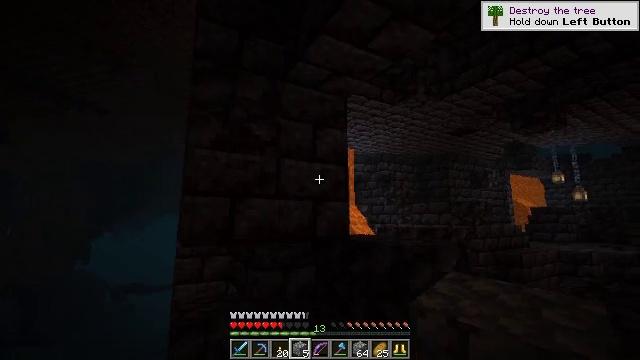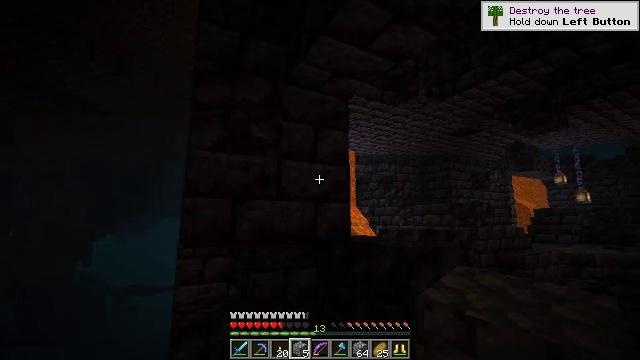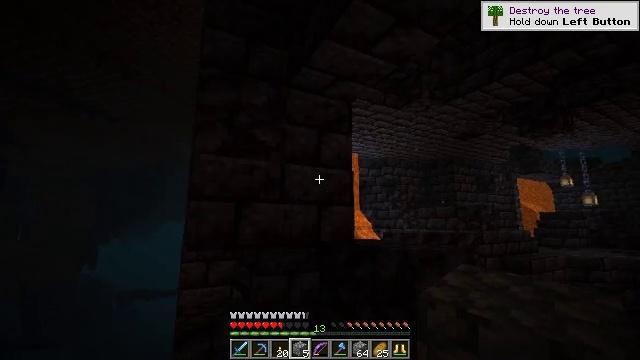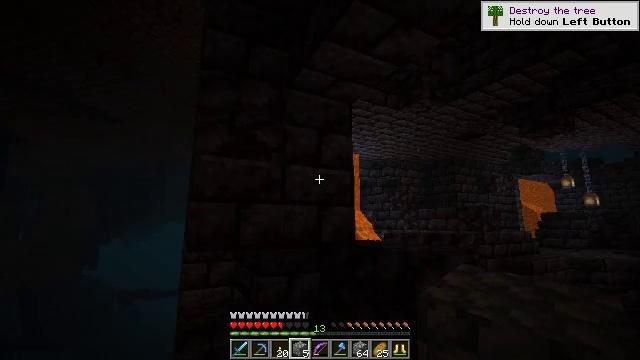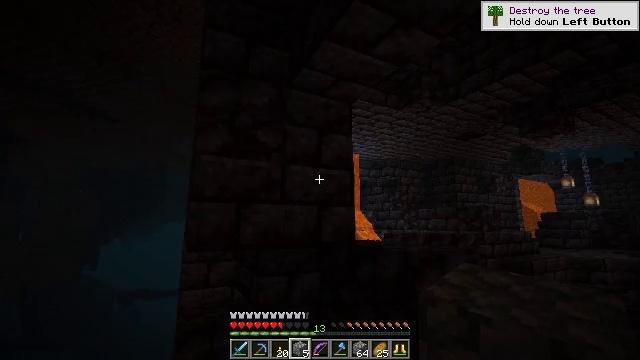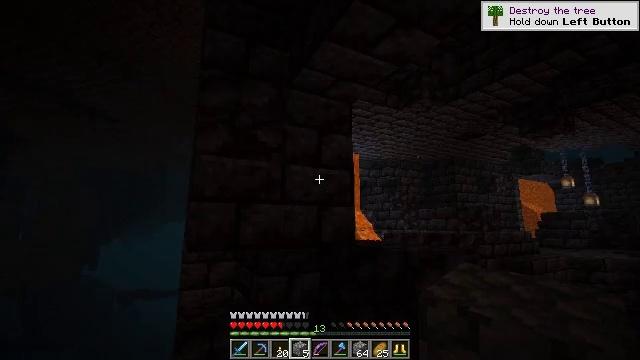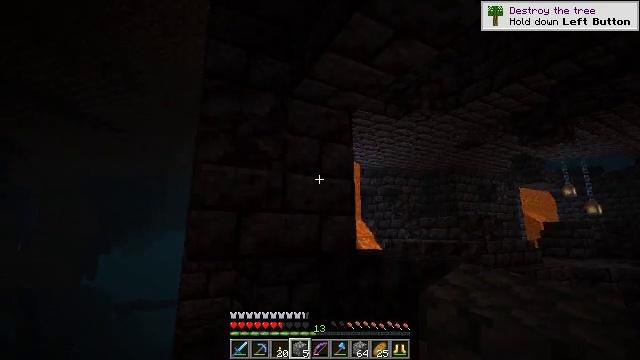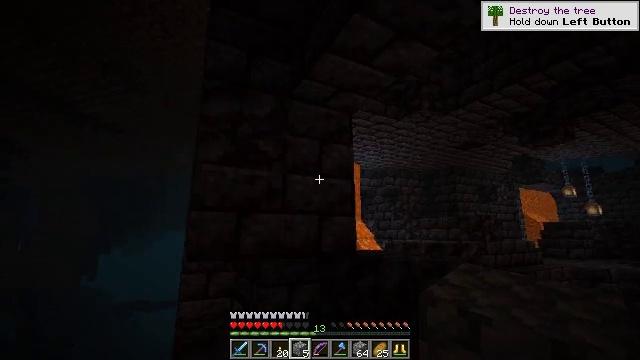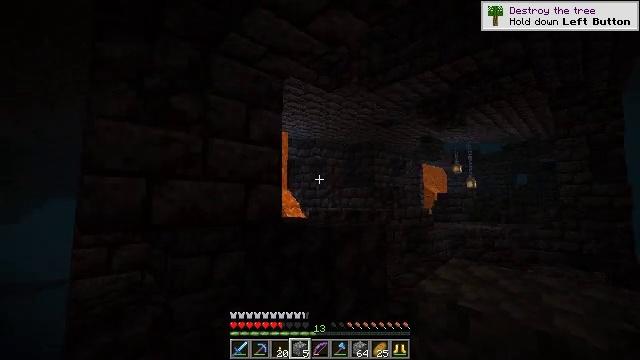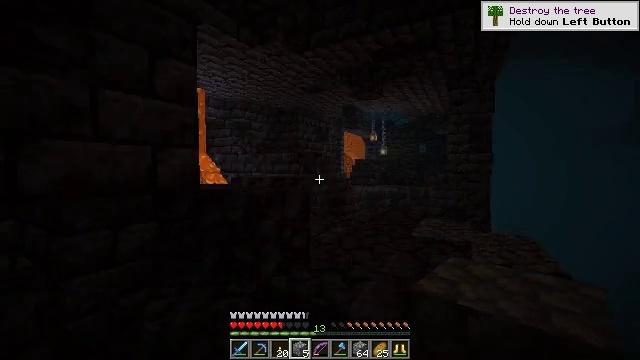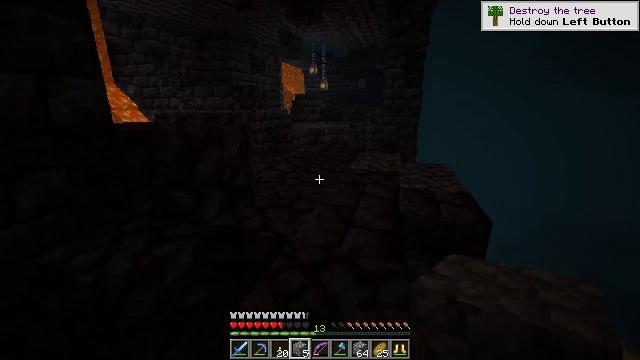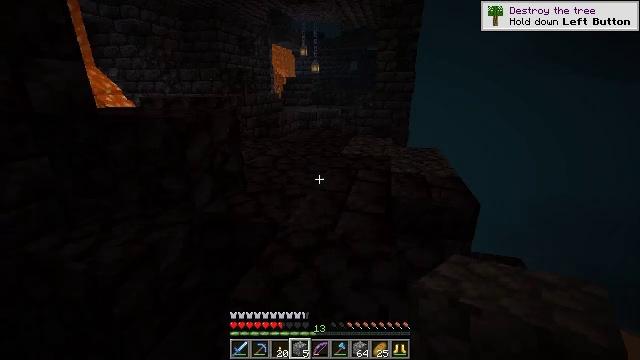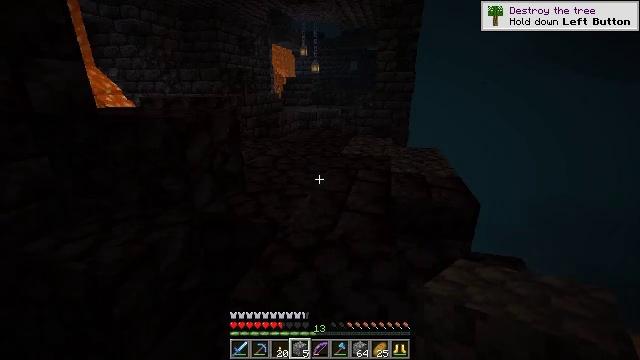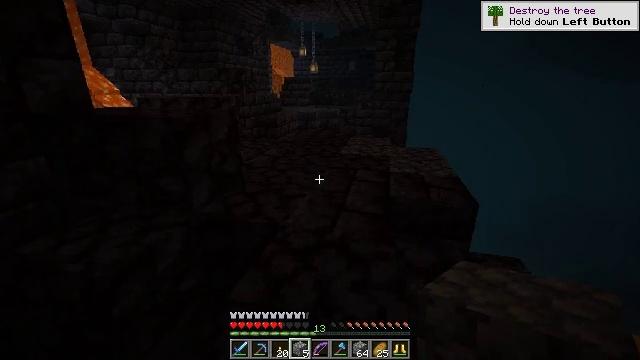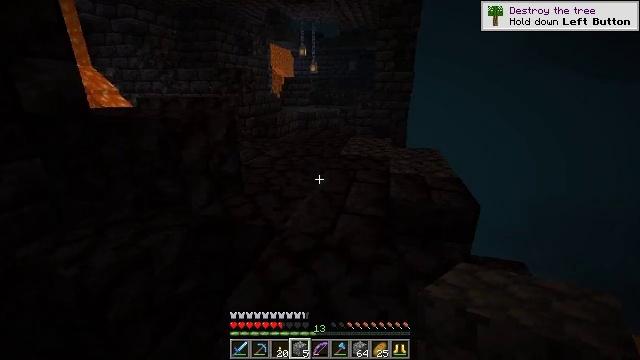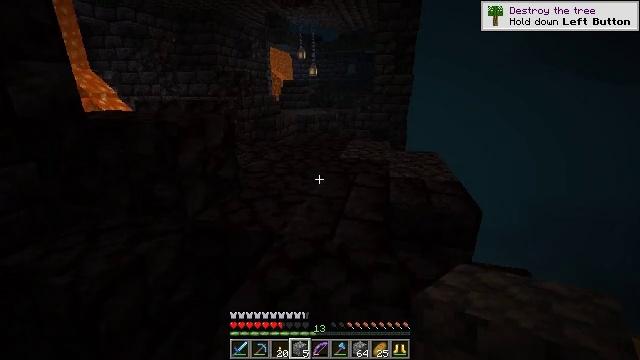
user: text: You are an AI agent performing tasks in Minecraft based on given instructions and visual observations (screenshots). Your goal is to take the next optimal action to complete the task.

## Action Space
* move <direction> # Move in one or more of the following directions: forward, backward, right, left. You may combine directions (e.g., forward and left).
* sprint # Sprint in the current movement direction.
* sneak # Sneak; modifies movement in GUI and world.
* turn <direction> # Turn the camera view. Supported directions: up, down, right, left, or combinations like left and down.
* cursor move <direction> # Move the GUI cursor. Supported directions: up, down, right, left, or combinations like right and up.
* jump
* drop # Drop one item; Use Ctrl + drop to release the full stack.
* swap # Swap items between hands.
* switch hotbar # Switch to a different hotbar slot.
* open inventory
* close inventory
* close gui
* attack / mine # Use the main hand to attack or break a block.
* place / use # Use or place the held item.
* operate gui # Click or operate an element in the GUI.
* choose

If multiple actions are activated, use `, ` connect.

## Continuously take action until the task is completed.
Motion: motion action
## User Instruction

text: Attack the gilded blackstone block.
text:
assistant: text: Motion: sneak
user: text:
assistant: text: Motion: sneak
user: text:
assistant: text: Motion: sneak
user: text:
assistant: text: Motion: sneak
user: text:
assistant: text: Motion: sneak
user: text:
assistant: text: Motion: sneak, turn up
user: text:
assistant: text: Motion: sneak
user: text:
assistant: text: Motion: sneak, turn right and down
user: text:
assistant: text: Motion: sneak, turn right and down
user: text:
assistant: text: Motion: sneak, turn right and down
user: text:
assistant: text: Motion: sneak, turn right and down
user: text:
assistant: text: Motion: sneak
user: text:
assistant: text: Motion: move forward, sneak
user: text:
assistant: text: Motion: move forward, sneak
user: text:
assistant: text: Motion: move forward, sneak
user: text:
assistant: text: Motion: move forward, sneak
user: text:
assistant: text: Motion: move forward, sneak
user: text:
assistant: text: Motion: move forward, sneak
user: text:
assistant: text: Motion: move forward, sneak
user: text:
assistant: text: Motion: move forward, sneak
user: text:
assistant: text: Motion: turn left and up
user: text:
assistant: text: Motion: turn left and up
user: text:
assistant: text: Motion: move forward, turn up
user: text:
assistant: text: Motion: move forward, turn up
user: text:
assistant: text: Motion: move forward, turn up
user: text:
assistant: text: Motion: no_op
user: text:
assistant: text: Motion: move forward
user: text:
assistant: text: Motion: move forward
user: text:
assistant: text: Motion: move forward
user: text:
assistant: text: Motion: move forward